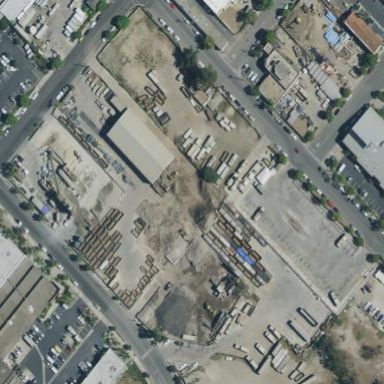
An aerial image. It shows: Industrial area.